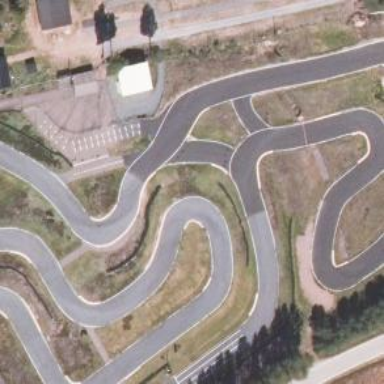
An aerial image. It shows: Sports centre with karting facilities.